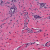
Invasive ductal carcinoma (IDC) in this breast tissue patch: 1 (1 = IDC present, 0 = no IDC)